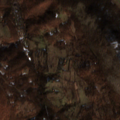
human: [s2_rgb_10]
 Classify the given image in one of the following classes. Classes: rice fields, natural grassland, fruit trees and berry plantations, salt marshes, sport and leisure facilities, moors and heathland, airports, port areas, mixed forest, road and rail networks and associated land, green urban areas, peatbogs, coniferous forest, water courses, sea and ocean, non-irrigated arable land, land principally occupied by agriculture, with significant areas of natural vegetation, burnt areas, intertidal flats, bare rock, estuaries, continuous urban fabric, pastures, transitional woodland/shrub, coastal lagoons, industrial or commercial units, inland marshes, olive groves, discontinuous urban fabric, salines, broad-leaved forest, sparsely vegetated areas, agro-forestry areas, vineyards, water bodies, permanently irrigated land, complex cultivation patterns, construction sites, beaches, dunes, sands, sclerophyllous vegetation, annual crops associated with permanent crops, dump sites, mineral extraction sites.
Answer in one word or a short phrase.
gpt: complex cultivation patterns, land principally occupied by agriculture, with significant areas of natural vegetation, broad-leaved forest, transitional woodland/shrub